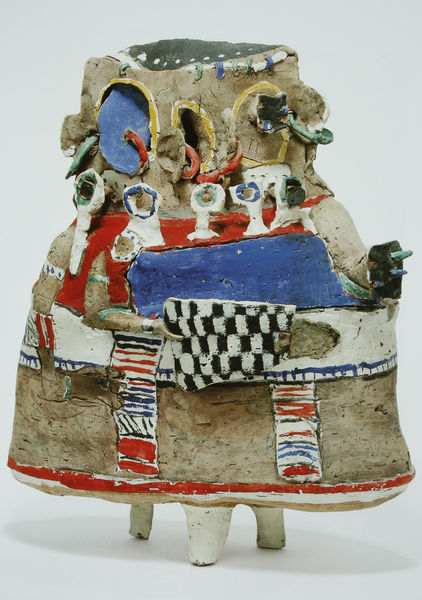
Titel: Huk
Künstler: Helmut Sturm
Institution: Im Besitz des Künstlers
Schlagwörter: blau, weiß, gelb, grün, menschen, braun, kariert, schwarz, haus, rot, schachbrettmuster, keramik, skulptur, beine, naiv, füsse, figuren, gestreift, plastik, bemalt, foto, fotografie, schwarzweiß, löcher, schlüssel, textil, objekt, glasiert, indianisch, öffnungen, folklore, plstik, blau weiss rot, dubuffet, schachbtrettmuster, ton gebrannt